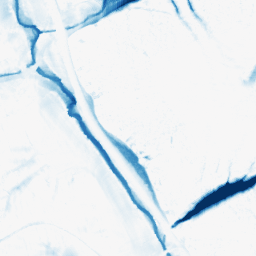
Category: morphological
Decomposition family: morphological_ellipse
Decomposition parameters: operation: closing
width: 30
height: 30
Upsampling method: cubic_catmull_rom
Upsampling parameters: scale: 4
Upsampling scale: 4